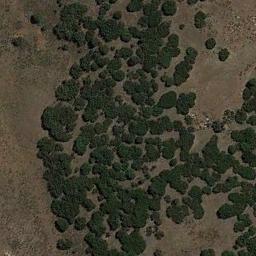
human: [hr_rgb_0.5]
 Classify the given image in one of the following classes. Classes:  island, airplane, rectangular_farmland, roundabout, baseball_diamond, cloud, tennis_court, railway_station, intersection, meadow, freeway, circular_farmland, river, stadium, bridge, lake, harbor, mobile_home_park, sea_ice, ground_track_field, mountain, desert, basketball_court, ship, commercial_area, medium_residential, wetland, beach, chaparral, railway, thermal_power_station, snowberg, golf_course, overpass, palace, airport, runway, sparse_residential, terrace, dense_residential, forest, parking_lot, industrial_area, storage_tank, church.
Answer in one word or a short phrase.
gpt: chaparral